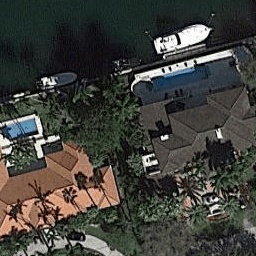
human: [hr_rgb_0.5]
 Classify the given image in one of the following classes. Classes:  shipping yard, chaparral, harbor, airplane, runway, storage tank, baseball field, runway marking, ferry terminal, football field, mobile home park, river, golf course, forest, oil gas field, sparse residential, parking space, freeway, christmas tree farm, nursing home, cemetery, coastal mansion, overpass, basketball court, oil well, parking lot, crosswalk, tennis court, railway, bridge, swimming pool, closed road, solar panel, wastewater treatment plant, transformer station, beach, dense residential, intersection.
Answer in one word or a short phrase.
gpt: coastal mansion